Question: Iam creating a button "SampleTest", which wil have to show the model data and "GoBack" button in popup window.But it displaying the content in full screen popup also overriding.Like,

i have my jquery like,
'''
$('#SampleTest').button().click(function () {
var options = {};
options.type = "POST";
options.url = "/Dashboard/SampleTest/";
options.dataType = "json";
options.contentType = "application/json";
options.success = function (data) {
alert(data);
$(".popup").html(data);
$(".trasparentDiv").show(data);
$(".popup").show(data);
};
$.ajax(options);
});
'''
Do i need to include any function in my jquery for popup window.Kindly tell me what to do in this case.
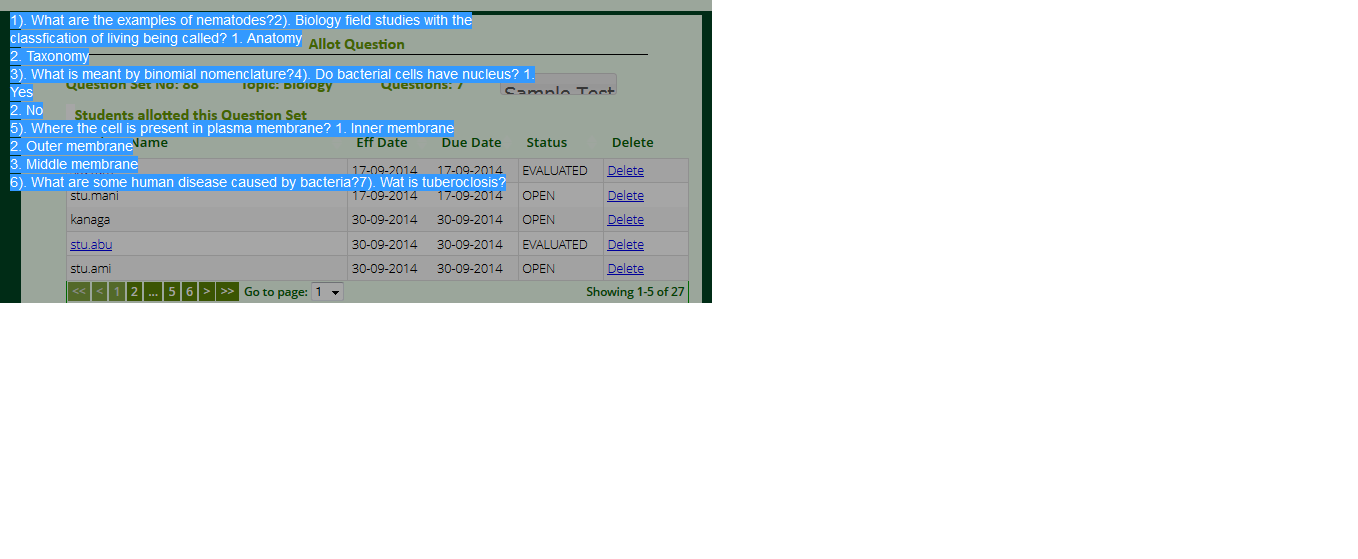
Answer: i have rewritten the code like,
'''
function LoadSampleTest() {
alert('sample');
$("<div></div>")
.attr('id','SampleQuestionDiv')
.appendTo("body")
.dialog({
modal: true,
Close: function () {
$(this).dialog("close");
},
Width: 1000,
height: 800,
title: "Sample Test"
}).load("/dashboard/sampletest/");
'''
Its works good.Instead of OK button, i have given close option to close the popup.